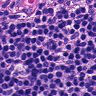
Metastatic tissue present: no